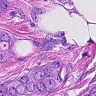
Metastatic tissue present: yes